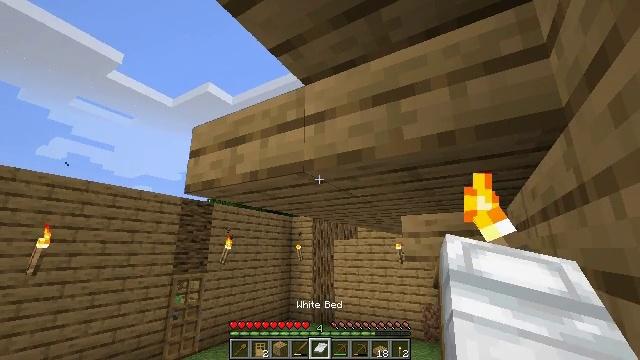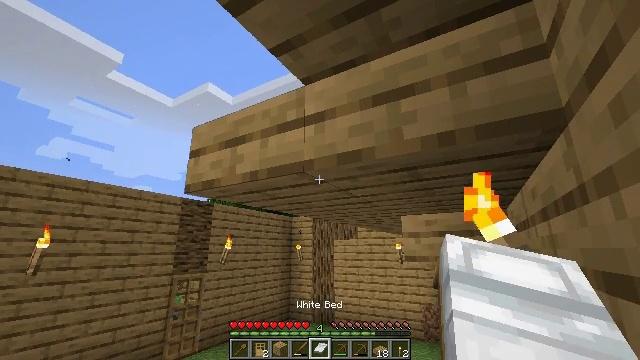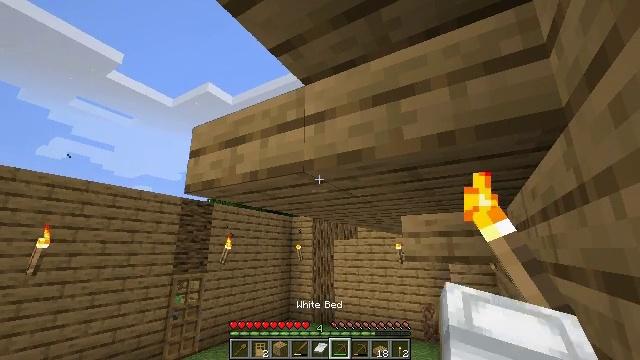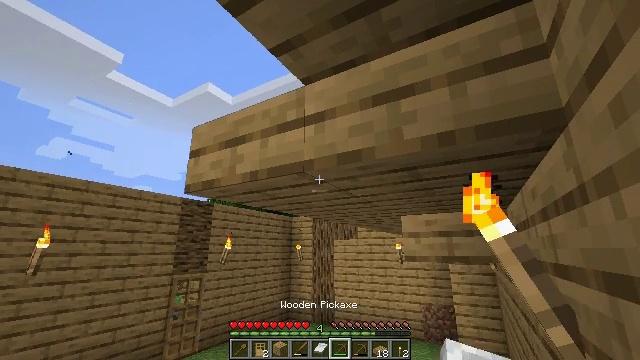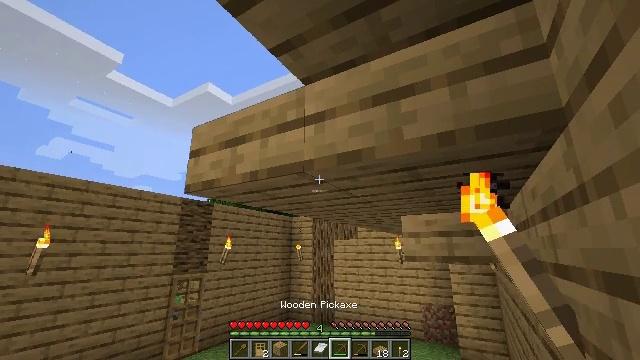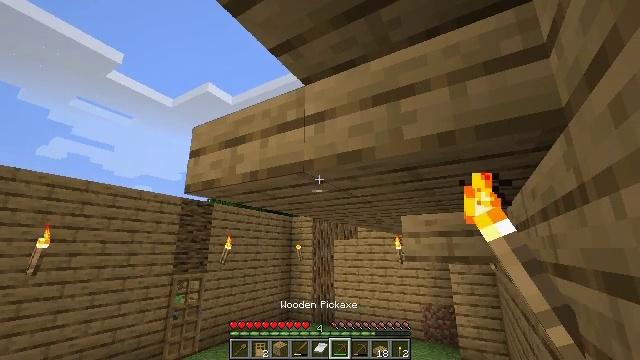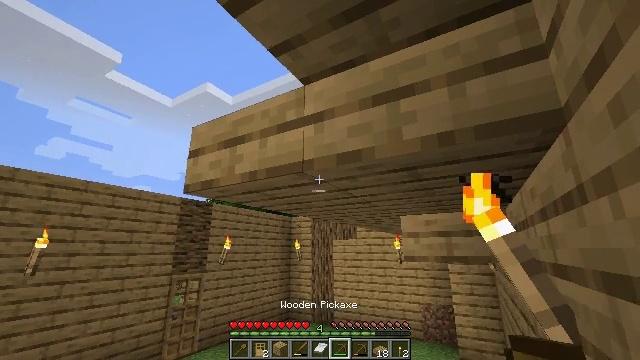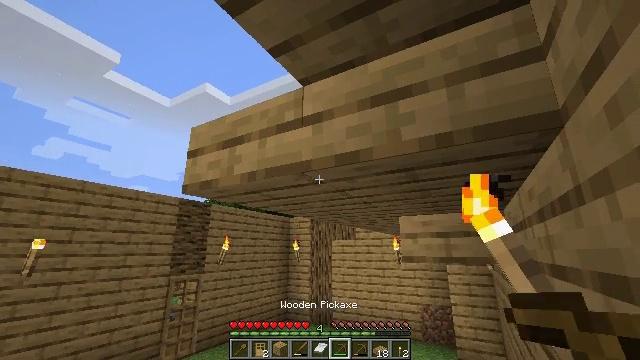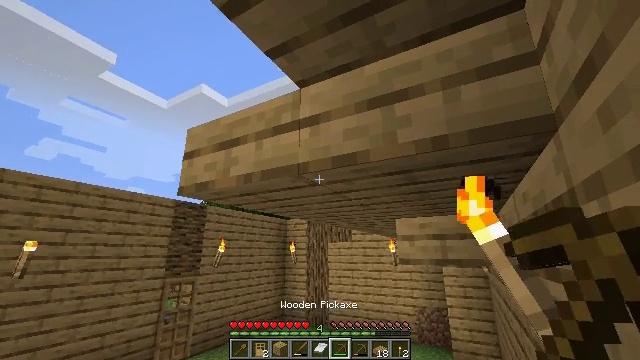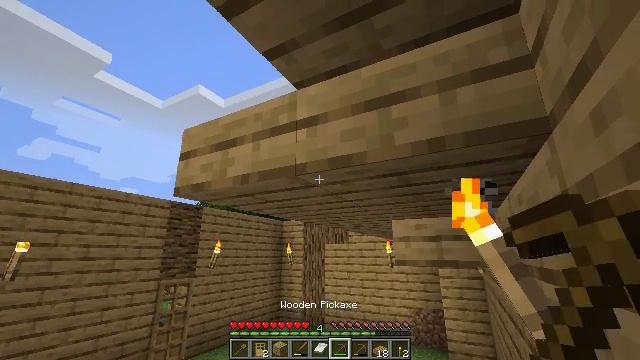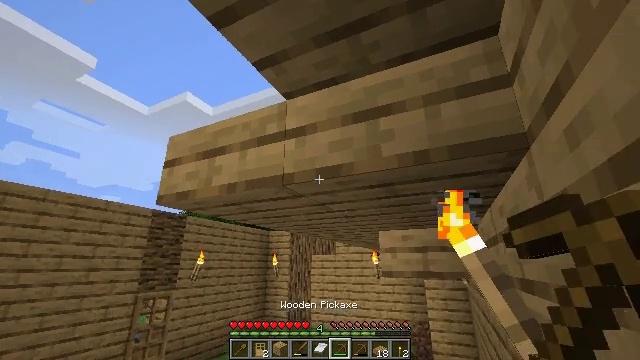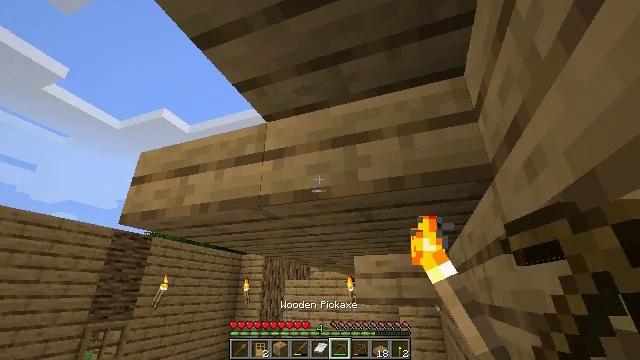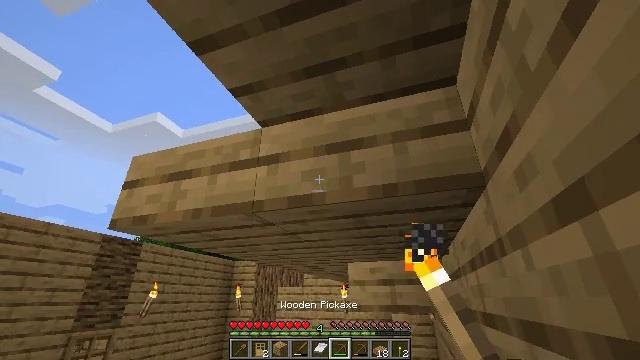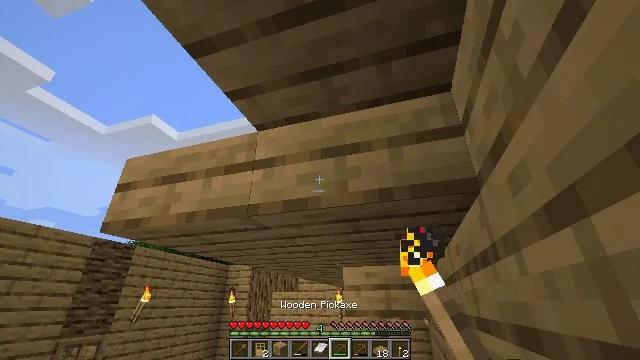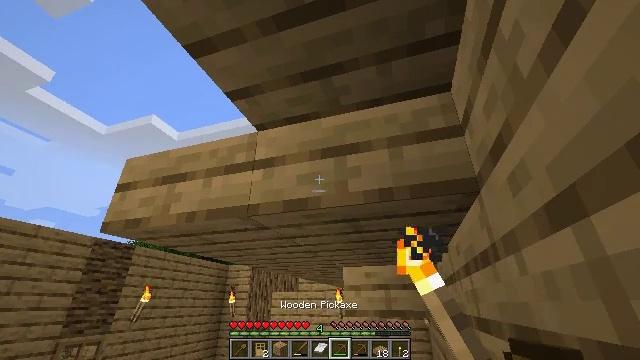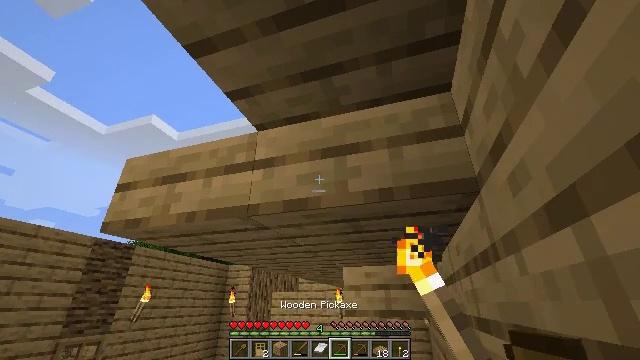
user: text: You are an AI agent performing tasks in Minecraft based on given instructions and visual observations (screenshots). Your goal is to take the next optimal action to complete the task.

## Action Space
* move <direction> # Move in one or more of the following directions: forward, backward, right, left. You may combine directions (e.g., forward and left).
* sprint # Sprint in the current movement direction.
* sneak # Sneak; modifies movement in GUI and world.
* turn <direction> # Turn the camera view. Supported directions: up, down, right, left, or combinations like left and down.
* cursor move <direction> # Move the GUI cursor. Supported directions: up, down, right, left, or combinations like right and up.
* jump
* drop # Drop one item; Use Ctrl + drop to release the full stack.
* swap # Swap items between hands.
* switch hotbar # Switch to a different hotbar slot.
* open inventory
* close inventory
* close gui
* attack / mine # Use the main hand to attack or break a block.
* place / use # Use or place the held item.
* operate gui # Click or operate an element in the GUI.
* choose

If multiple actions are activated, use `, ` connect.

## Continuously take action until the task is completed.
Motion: motion action
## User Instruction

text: Reclaim the oak slab from a structure.
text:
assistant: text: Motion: no_op
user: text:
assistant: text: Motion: switch to hotbar 6
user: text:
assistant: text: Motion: switch to hotbar 6
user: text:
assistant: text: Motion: switch to hotbar 6
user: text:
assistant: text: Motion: switch to hotbar 6
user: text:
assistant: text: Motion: no_op
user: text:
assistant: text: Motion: no_op
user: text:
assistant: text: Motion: no_op
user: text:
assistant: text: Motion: no_op
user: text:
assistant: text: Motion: turn right and up
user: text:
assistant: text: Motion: turn right and up
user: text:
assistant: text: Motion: turn right and up
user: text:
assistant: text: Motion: turn right
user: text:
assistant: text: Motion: no_op
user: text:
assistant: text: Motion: no_op
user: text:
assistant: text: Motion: no_op
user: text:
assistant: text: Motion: attack / mine
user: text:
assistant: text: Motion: attack / mine
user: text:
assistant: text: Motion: attack / mine
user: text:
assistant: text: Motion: attack / mine
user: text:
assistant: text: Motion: attack / mine
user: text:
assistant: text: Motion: attack / mine
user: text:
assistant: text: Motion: attack / mine
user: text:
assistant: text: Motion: attack / mine
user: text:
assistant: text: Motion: attack / mine
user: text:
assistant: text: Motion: attack / mine
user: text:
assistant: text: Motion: attack / mine
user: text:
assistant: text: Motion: attack / mine
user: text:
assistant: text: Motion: attack / mine
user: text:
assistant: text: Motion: attack / mine